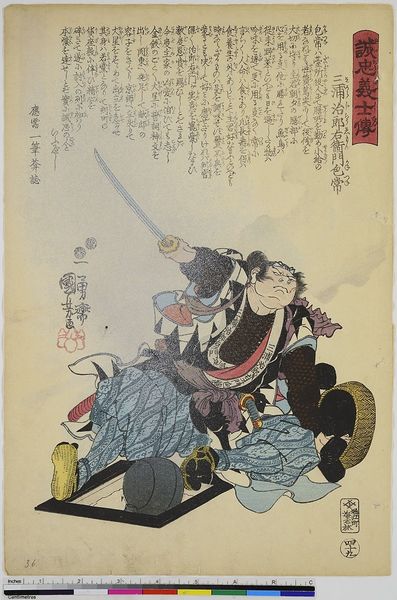
Titel: Miura Jiroemon Kanetsune, Blatt 49 aus der Serie: Geschichte der loyalen Gefolgsmänner
Künstler: Utagawa Kuniyoshi
Standort: Hamburg
Institution: Museum für Kunst und Gewerbe Hamburg
Schlagwörter: portrait, person, holzschnitt, druckgraphik, druckgrafik, schwert, soldat, krieger, ereignis, zeit, farbholzschnitt, situation, ereignisbild, samurai, edo, historische, reproduktionen, druckerzeugnisse, porträt, persönlichkeit, soldatenleben, ukiyo